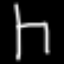
Label: chair